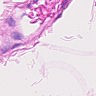
Metastatic tissue present: no